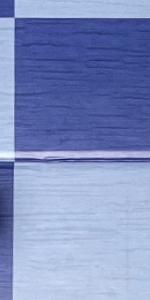
Label: Empty